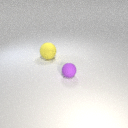
large yellow rubber sphere to the left of small purple rubber sphere